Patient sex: M
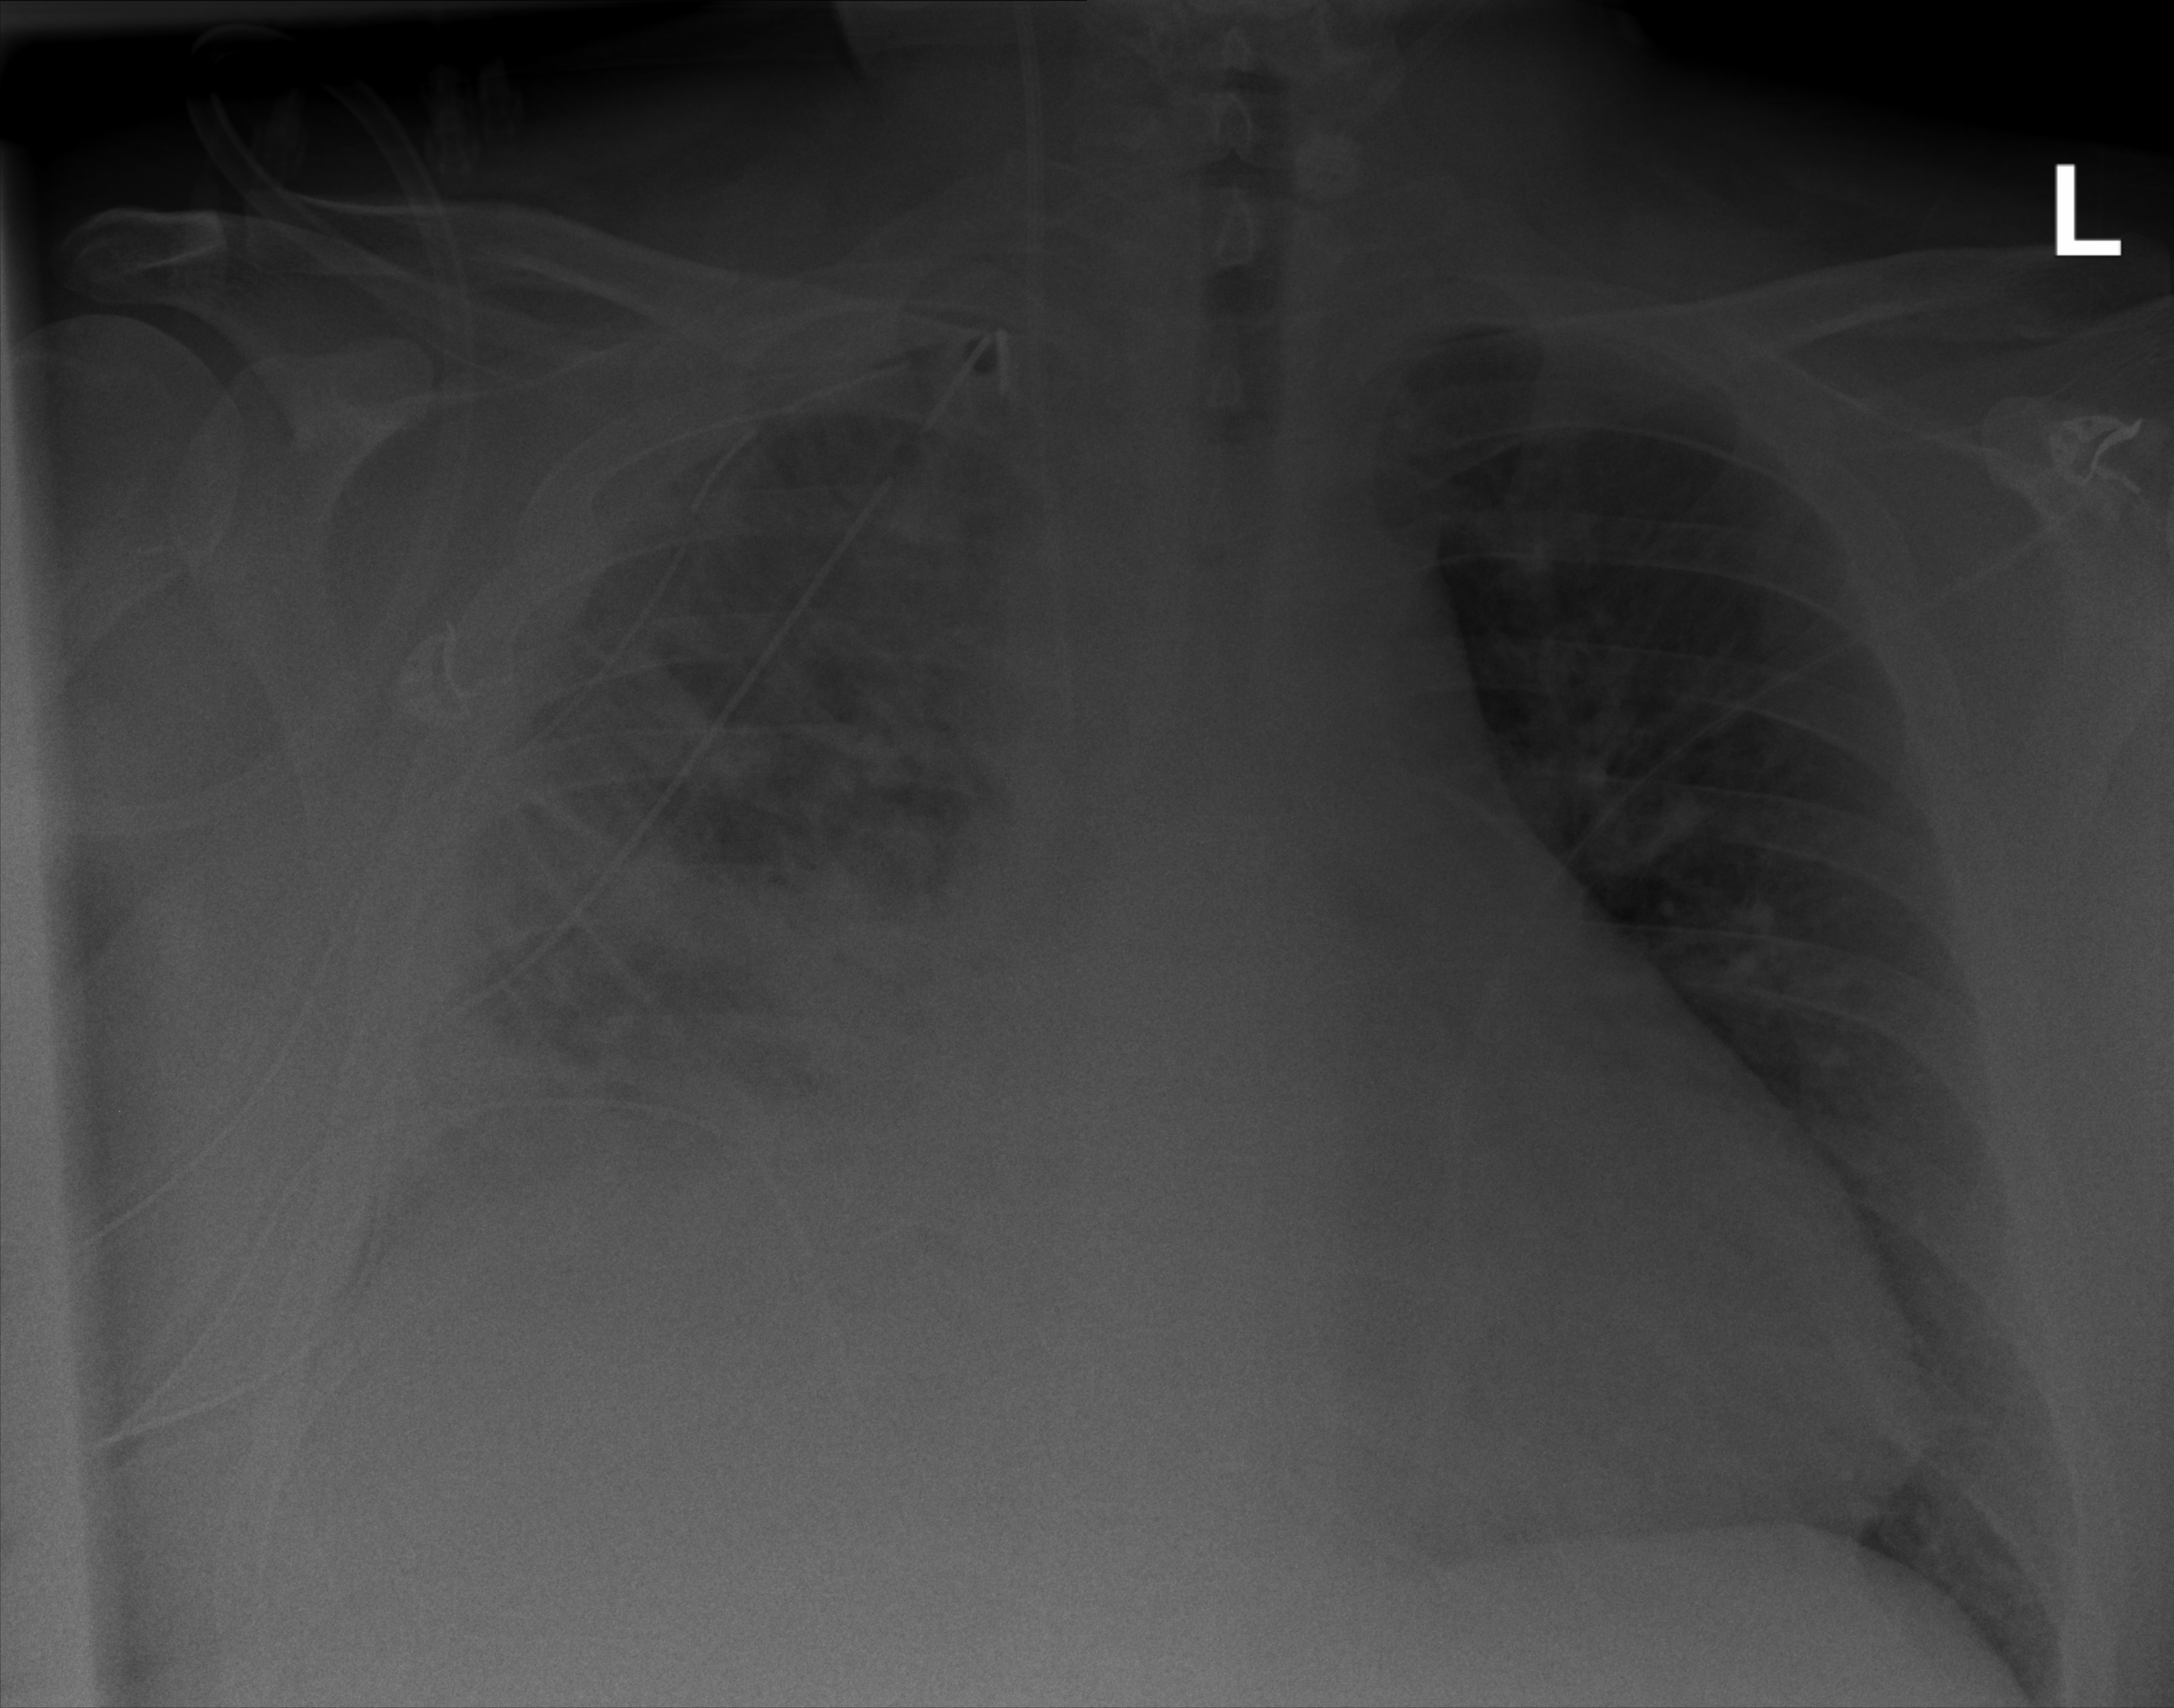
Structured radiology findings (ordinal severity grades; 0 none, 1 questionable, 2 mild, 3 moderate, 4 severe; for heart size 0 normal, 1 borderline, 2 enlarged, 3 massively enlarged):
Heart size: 3
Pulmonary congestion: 2
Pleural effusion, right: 2
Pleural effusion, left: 0
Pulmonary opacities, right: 2
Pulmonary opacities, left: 0
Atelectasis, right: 2
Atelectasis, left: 0